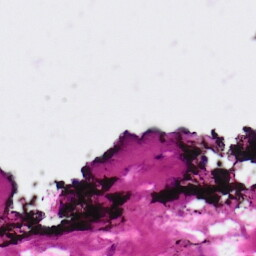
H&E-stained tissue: Ovarian